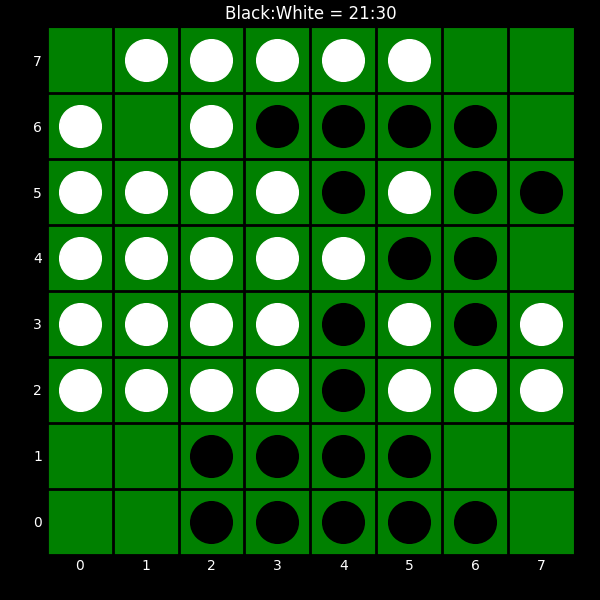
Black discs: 21
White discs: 30